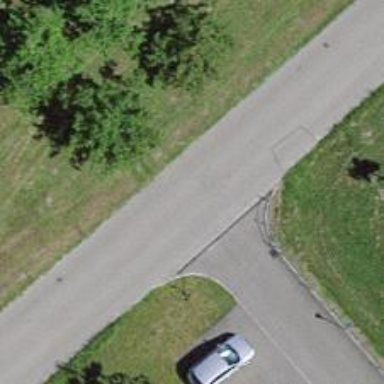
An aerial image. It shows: Road serving as parking aisle.